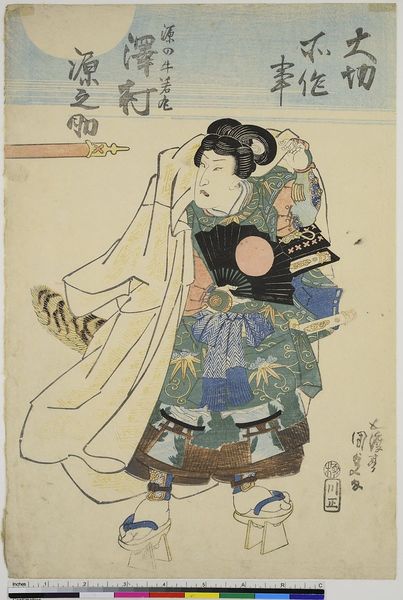
Titel: Ogiri shosagoto: Der Schauspieler Sawamura Gennosuke als Minamoto no Ushiwakamaru
Künstler: Utagawa Kunisada
Standort: Hamburg
Institution: Museum für Kunst und Gewerbe Hamburg
Schlagwörter: theater, holzschnitt, druckgraphik, druckgrafik, zeit, schauspieler, farbholzschnitt, schauspielerin, kabuki, edo, reproduktionen, druckerzeugnisse, theateraufführung, ukiyo